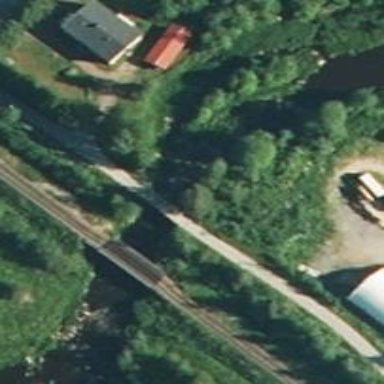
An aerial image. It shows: Unclassified road on bridge.